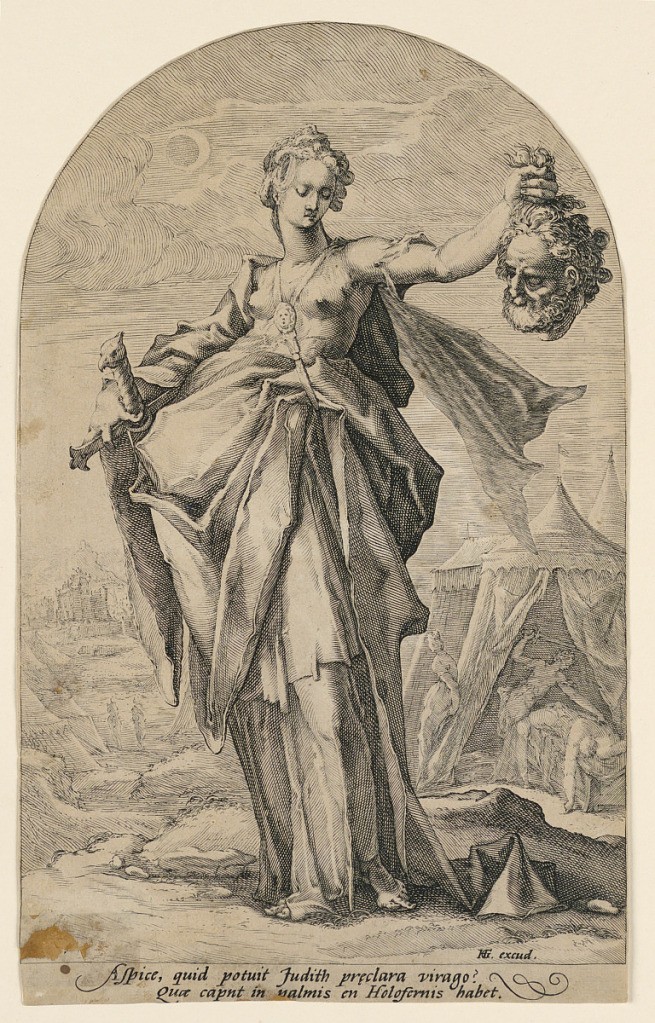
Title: Judith, from the series "Heroes of the Old Testament"
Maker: Jacob Matham, Netherlandish, 1571–1631
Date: ca. 1590
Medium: Engraving on off-white laid paper
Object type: Print
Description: Judith stands in the foreground holding aloft the severed head of Holofernes. In her right hand she holds a sword. She is dramatically lit from the left which allows shadows to define her voluminous drapery. In the landscape behind her, there are hills to the left and at right, the tent where Judith is shown killing Holofernes.